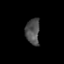
Tissue: prostate
Cell type: Epithelial cells
Senescence score: 0.315
Nuclear area (px): 361
Mean DAPI intensity: 78.44